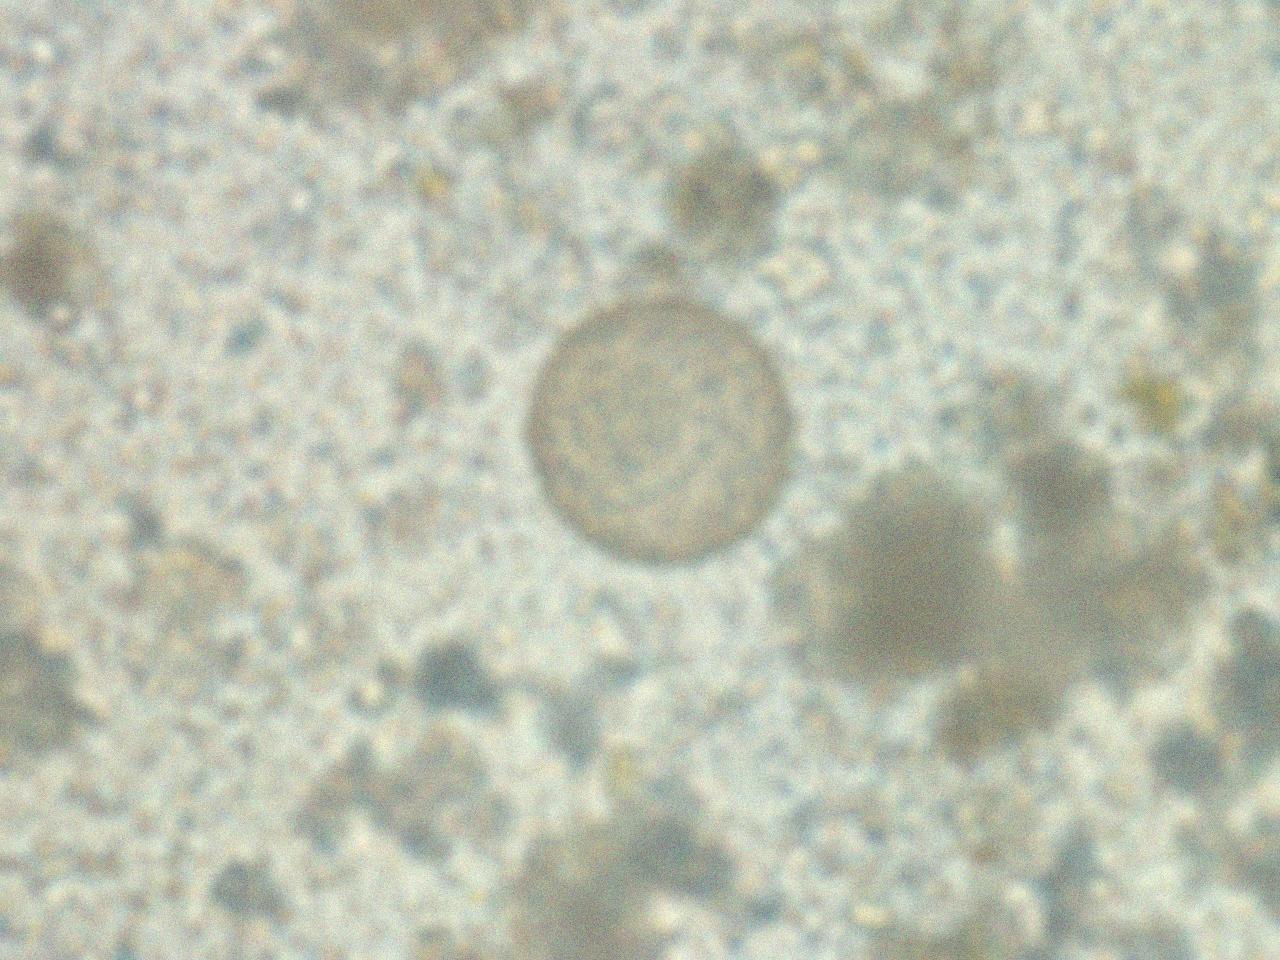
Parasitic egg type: Hymenolepis diminuta